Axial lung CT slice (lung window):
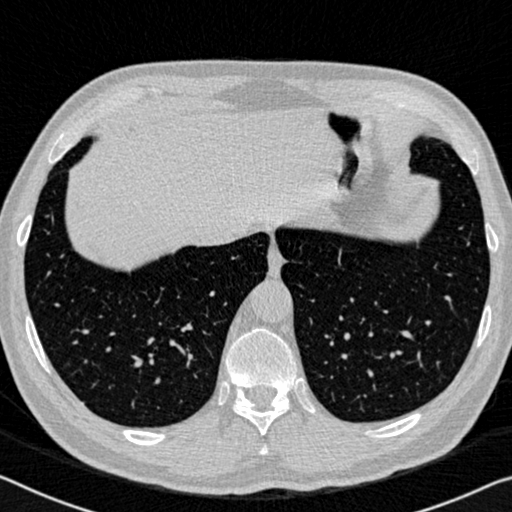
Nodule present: no